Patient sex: F
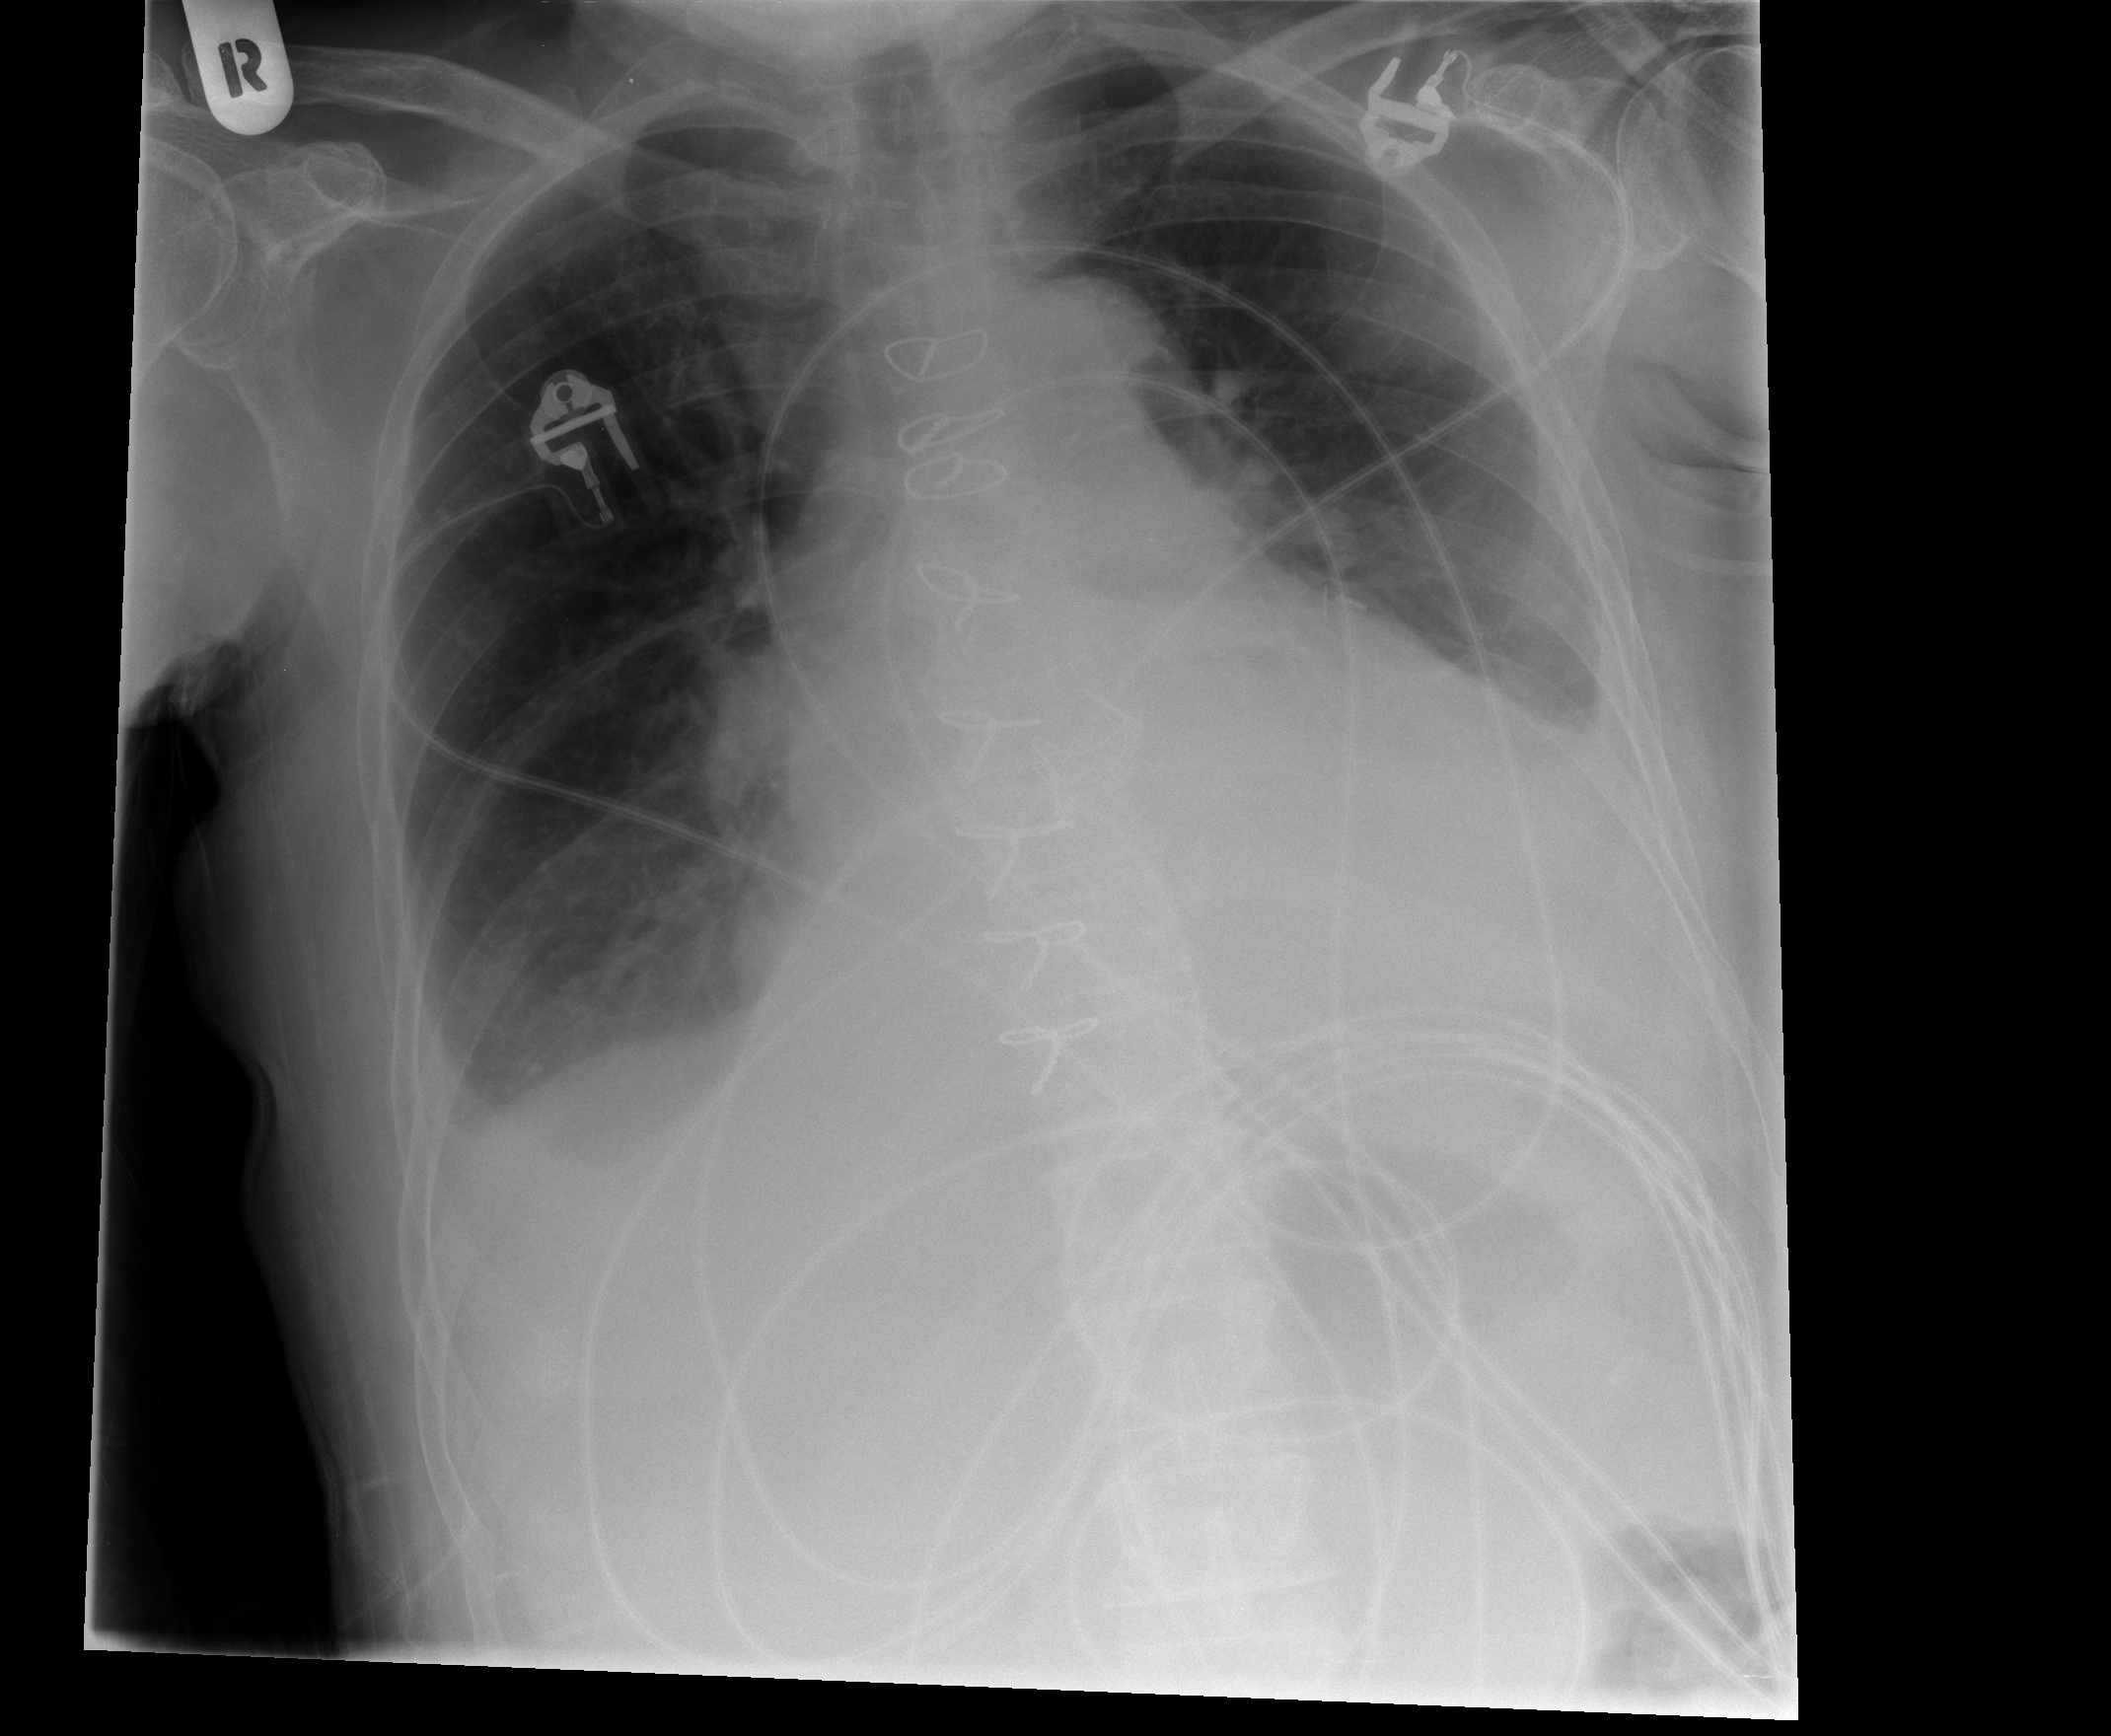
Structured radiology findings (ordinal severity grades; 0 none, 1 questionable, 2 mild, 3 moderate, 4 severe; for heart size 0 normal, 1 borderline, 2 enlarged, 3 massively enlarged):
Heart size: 2
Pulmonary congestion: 2
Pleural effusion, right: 2
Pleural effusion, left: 2
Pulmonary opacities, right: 0
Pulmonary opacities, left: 0
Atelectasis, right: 2
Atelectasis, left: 2